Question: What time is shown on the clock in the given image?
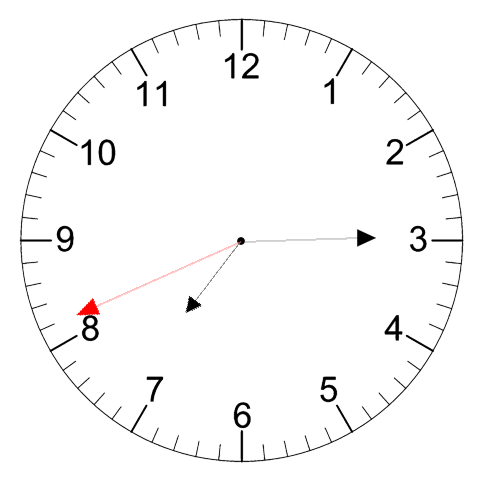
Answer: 07:14:41